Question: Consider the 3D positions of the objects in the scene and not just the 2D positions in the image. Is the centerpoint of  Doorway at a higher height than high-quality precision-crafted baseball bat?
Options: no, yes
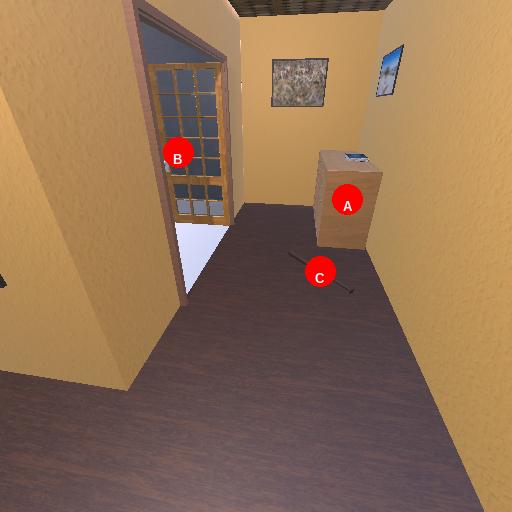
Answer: no